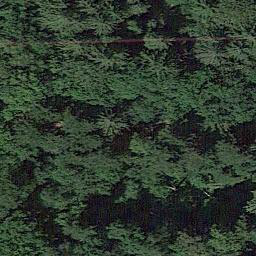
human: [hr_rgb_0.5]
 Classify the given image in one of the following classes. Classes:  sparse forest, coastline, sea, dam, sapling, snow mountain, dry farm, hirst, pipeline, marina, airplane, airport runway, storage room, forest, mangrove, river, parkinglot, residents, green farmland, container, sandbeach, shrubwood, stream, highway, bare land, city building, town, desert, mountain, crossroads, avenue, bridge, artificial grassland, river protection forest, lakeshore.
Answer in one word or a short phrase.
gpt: forest